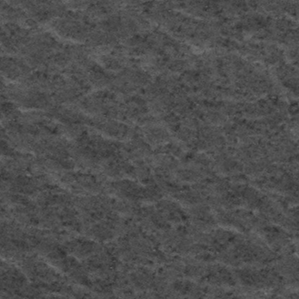
Label: frost